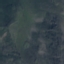
Land use / land cover class: HerbaceousVegetation